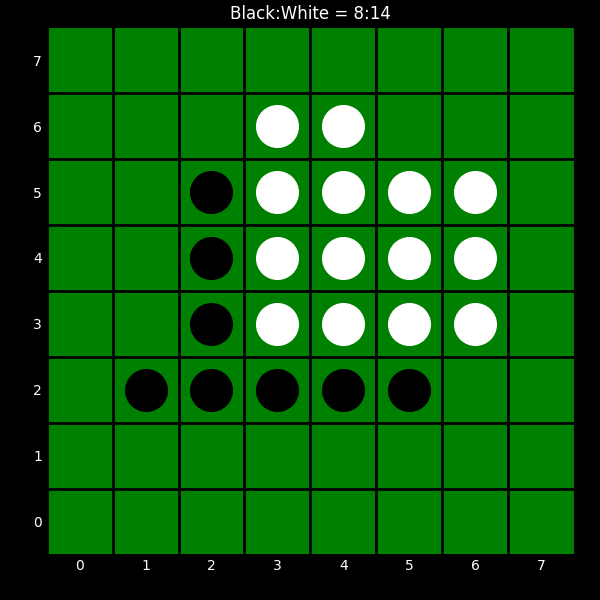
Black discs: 8
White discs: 14